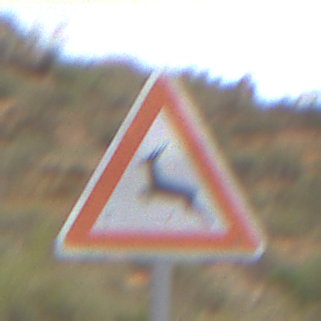
Verkehrszeichen: WildwechselRechts
Umgebung: Outdoor, Nature
Tageszeit: Midday
Wetter: Overcast
Licht: Natural
Jahreszeit: NotSpecified
Kontrast: LowContrast